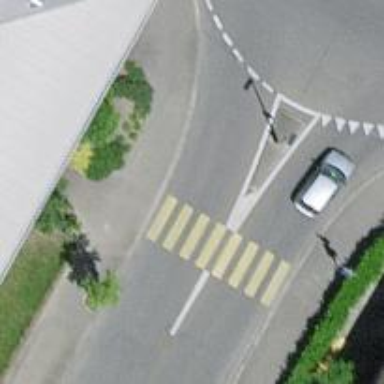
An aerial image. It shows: Marked crossing with zebra markings on the road.